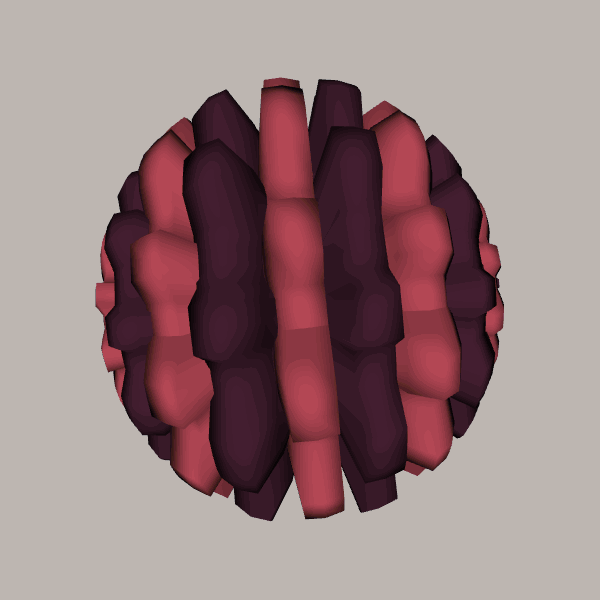
Background: light